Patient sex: M
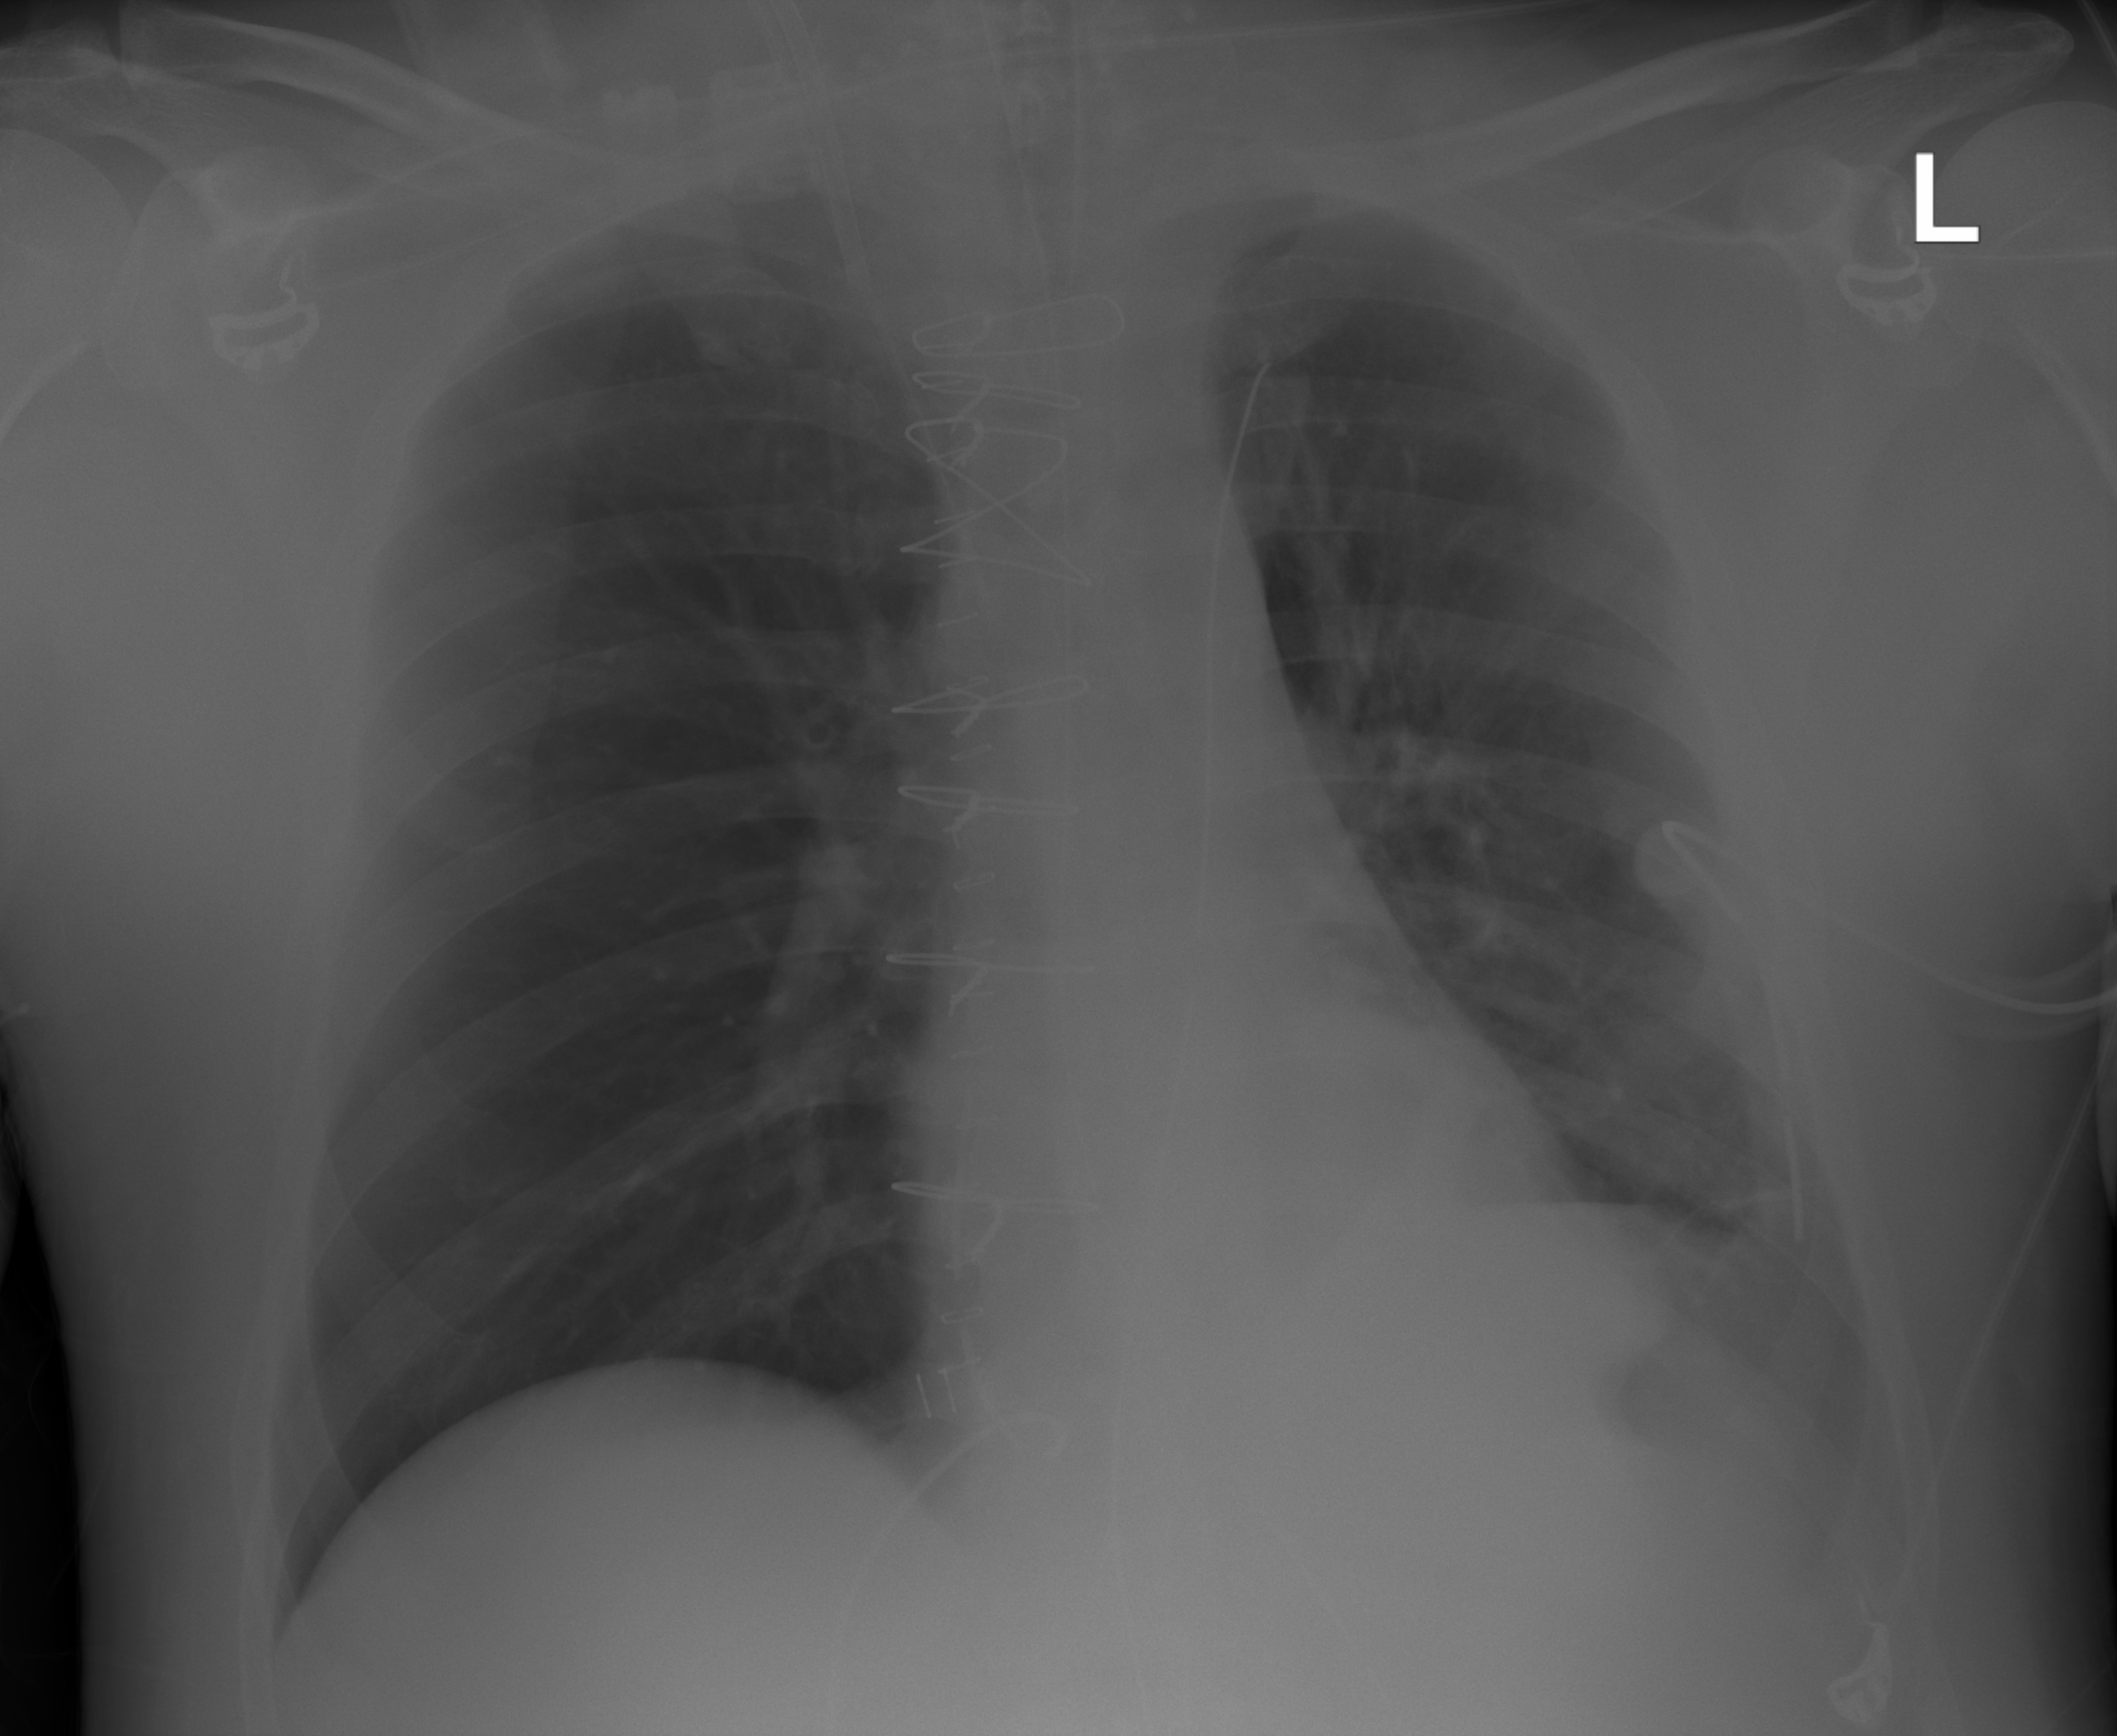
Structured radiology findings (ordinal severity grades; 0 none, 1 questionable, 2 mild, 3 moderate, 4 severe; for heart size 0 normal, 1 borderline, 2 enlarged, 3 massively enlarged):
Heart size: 0
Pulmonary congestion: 0
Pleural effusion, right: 0
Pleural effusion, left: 2
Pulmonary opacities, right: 0
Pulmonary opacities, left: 0
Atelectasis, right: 0
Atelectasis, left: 2